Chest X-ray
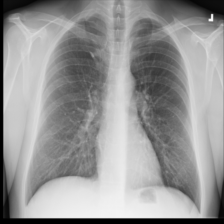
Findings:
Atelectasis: negative
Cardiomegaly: negative
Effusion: negative
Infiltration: negative
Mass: negative
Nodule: negative
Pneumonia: negative
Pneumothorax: negative
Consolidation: negative
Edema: negative
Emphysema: negative
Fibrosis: negative
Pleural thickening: negative
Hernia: negative